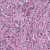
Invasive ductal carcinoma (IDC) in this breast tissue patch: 1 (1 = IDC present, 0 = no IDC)